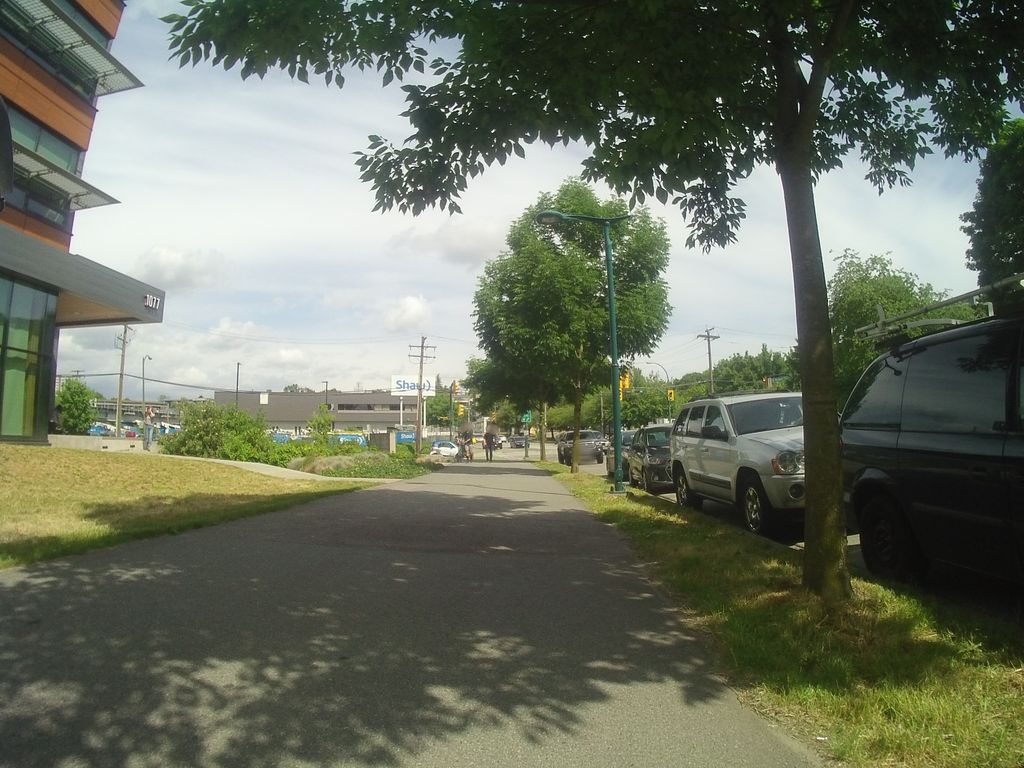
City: vancouver